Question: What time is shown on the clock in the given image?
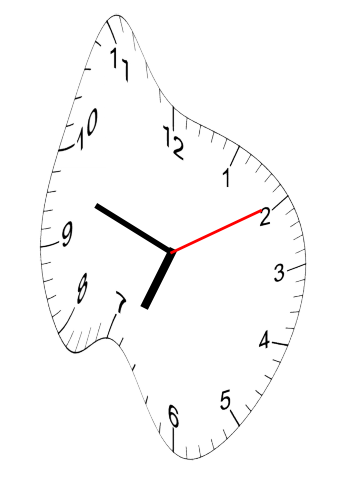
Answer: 06:48:10